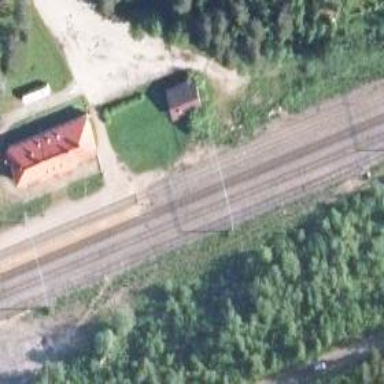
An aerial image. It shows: Railway crossing with saltire markings.